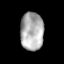
Tissue: prostate
Cell type: T cells
Senescence score: 0.6848
Nuclear area (px): 867
Mean DAPI intensity: 174.52